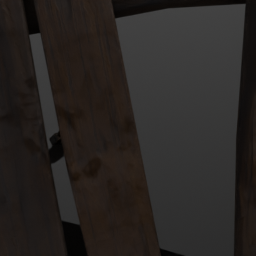
Label: architecture